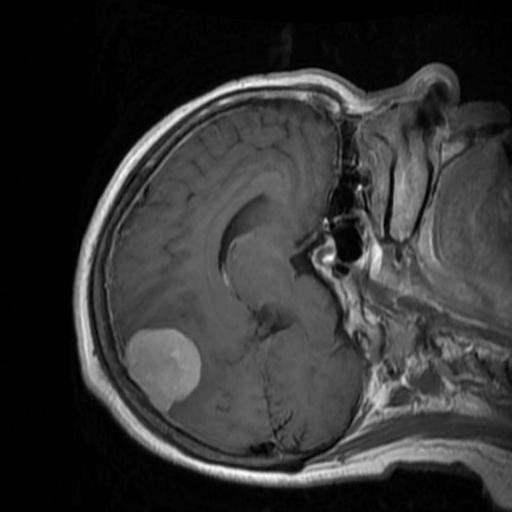
Label: brain_menin